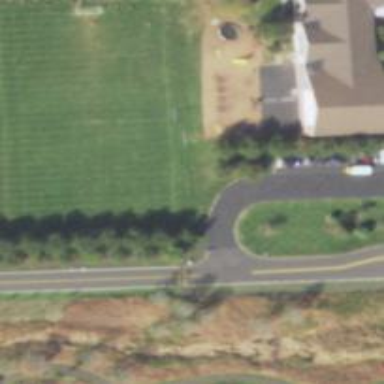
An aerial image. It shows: Entrance to school.